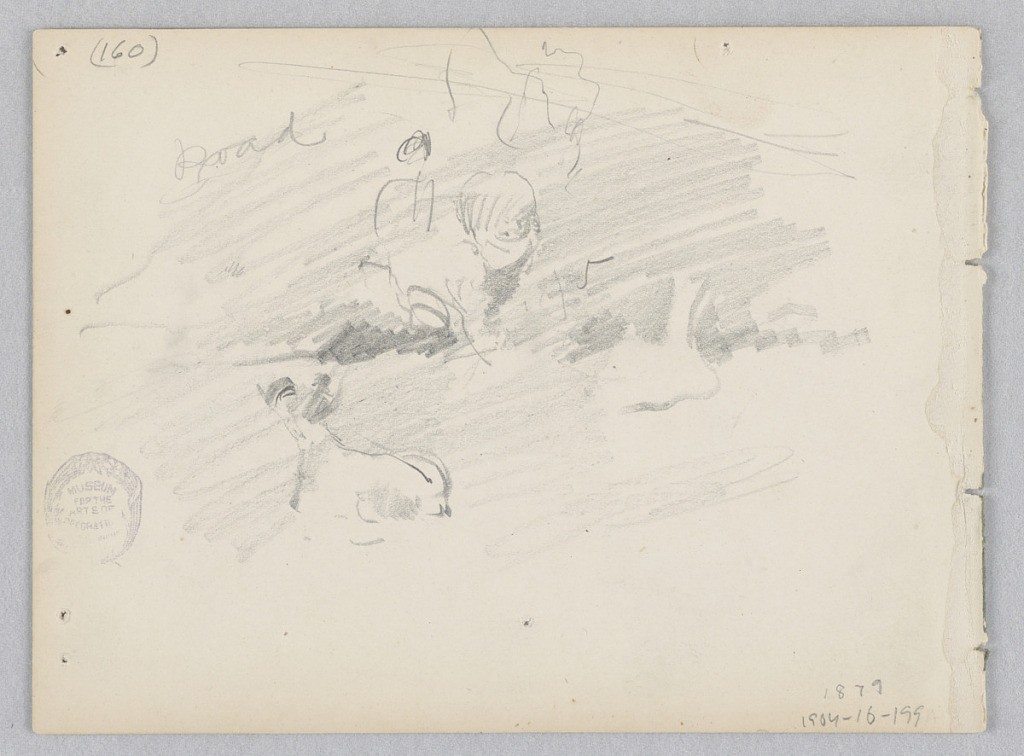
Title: Landscape
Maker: Robert Frederick Blum, American, 1857–1903
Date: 1879
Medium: Graphite on wove paper
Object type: Drawing
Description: Sketch of a landscape.